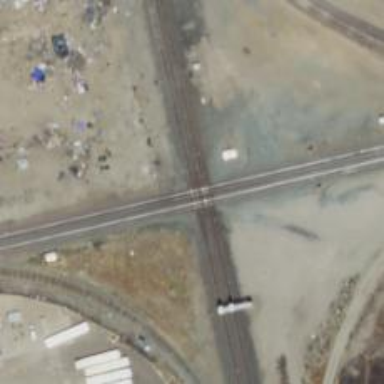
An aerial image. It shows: Railway crossing.